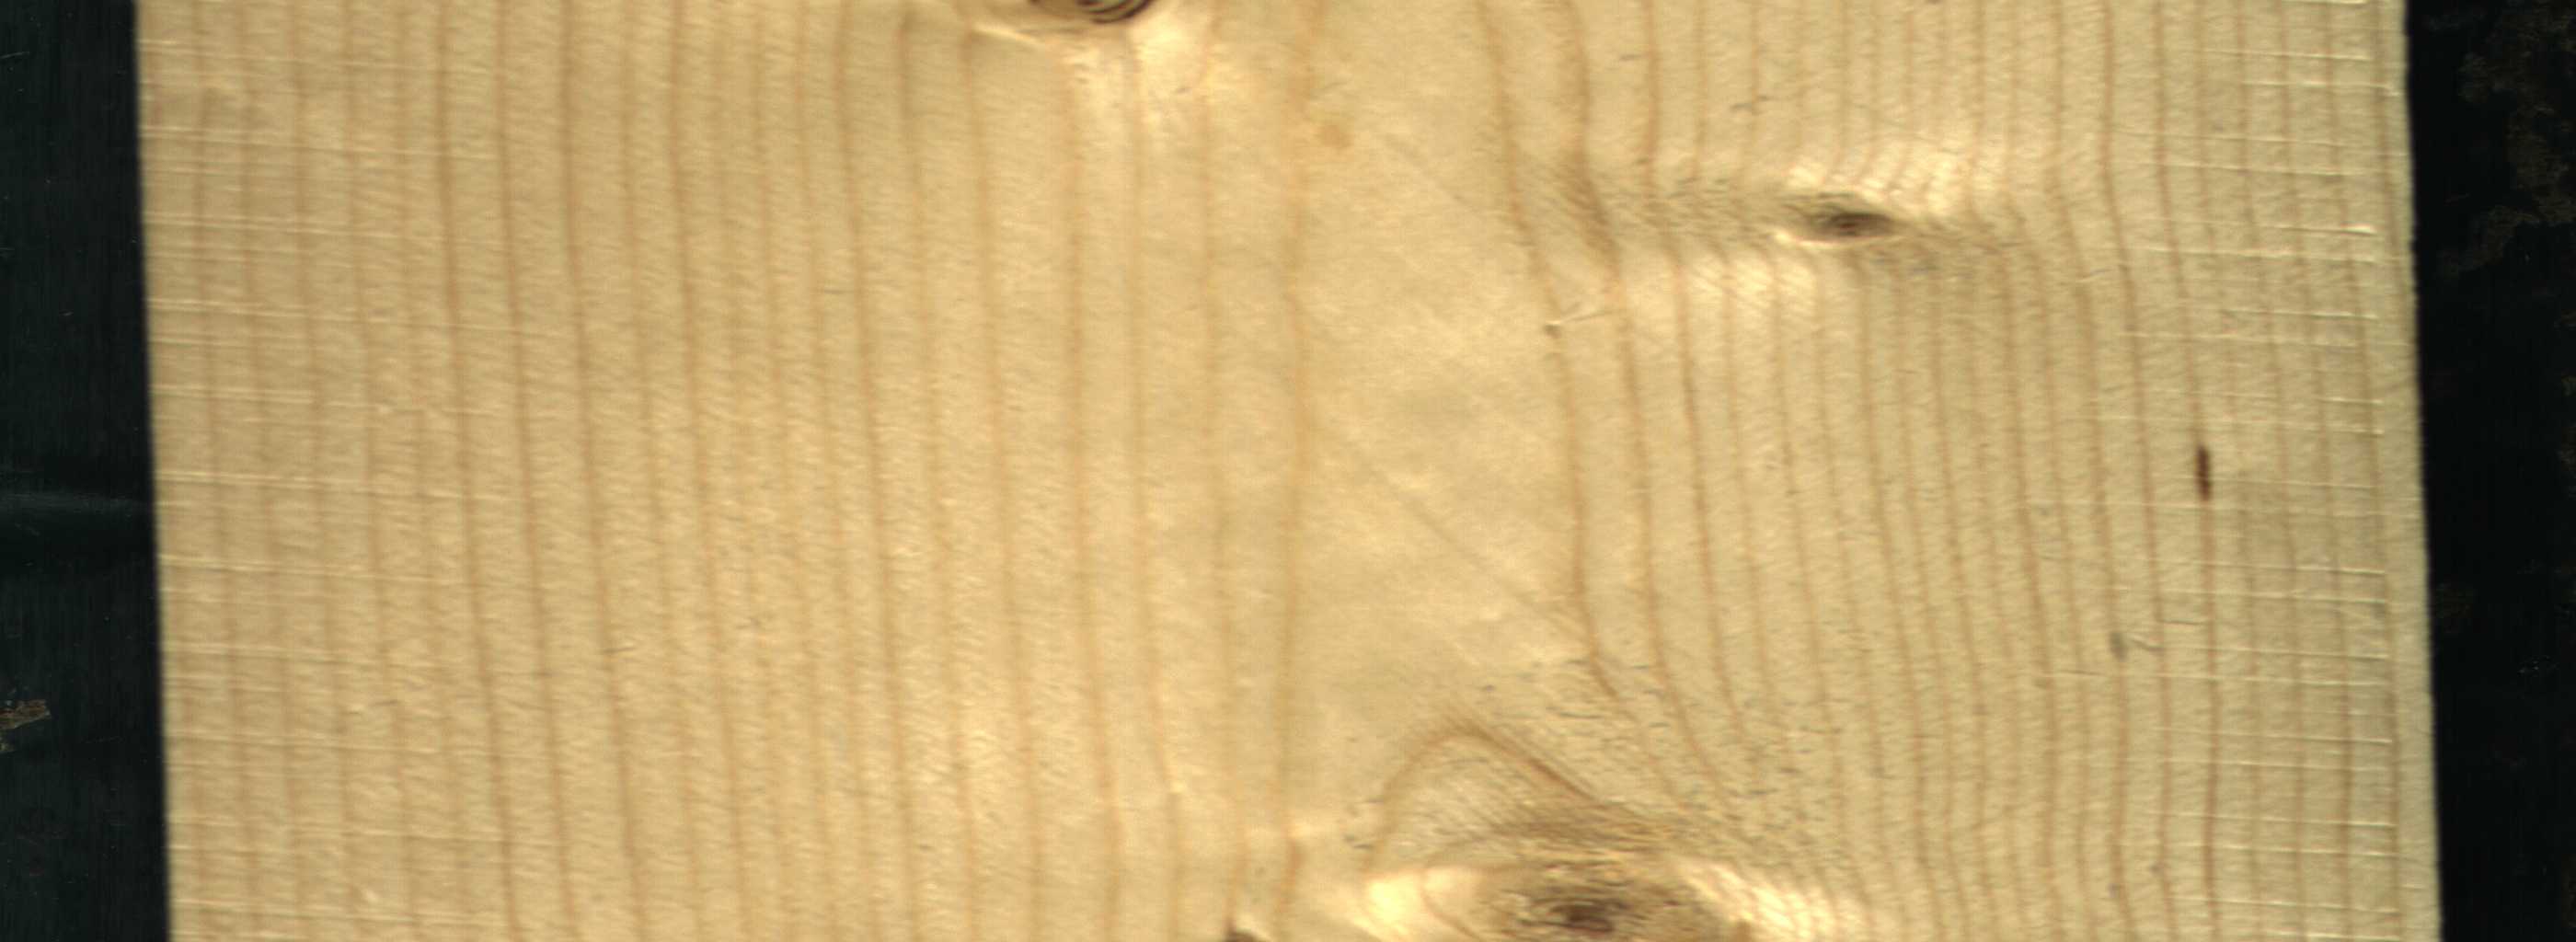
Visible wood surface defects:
resin
Live_Knot
Live_Knot
Live_Knot